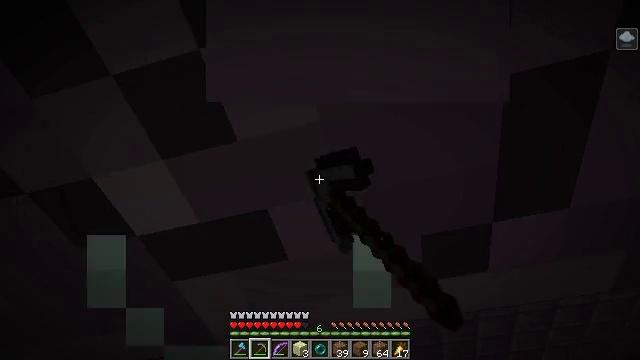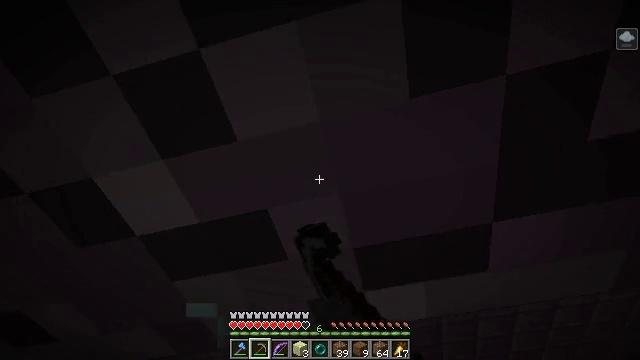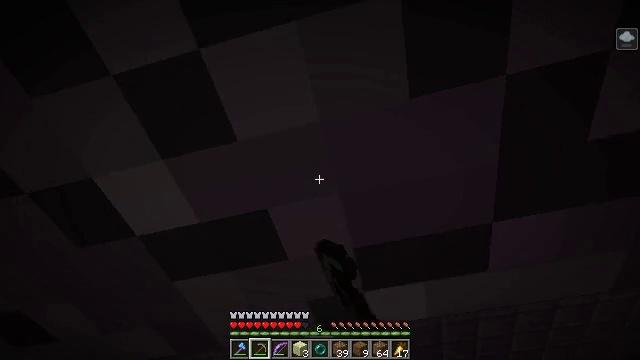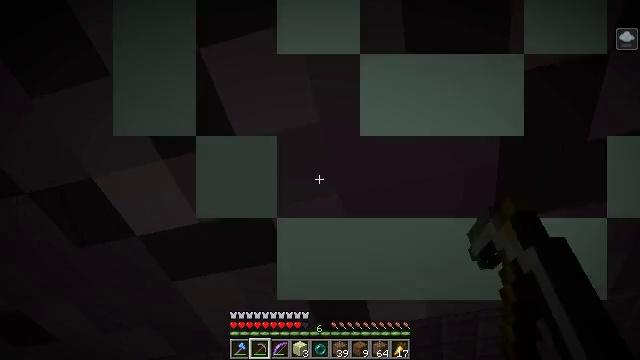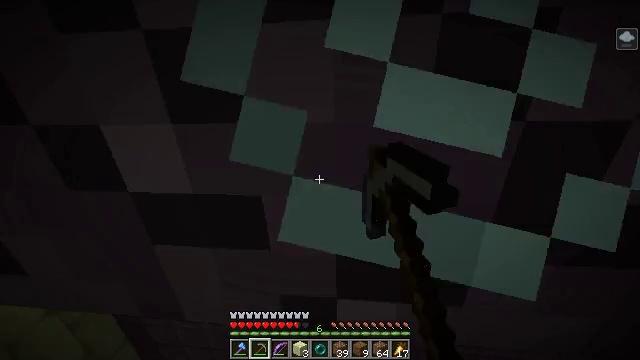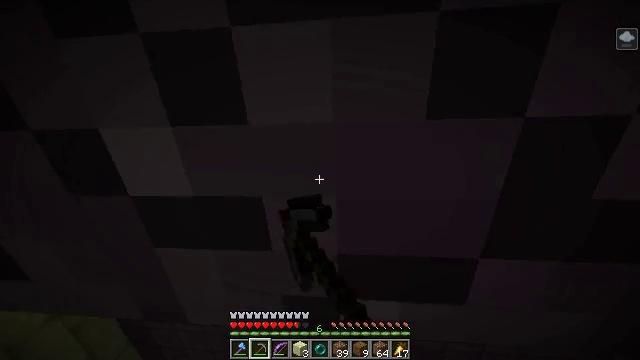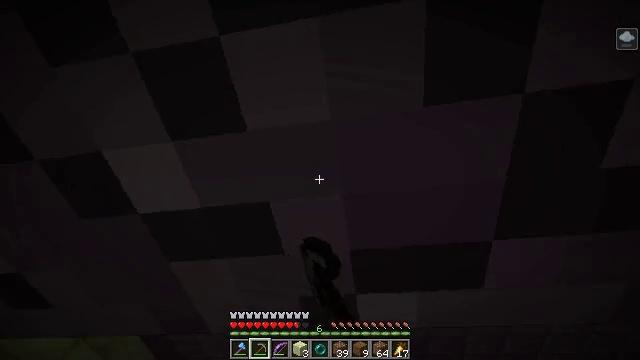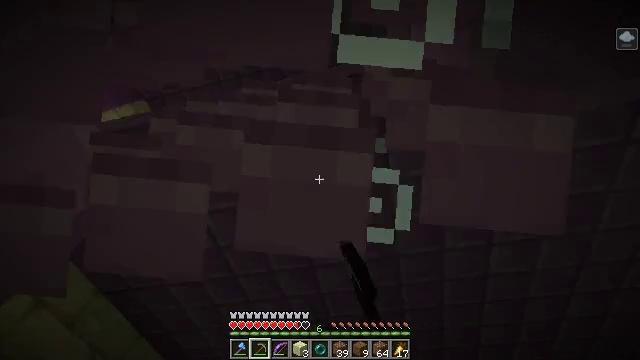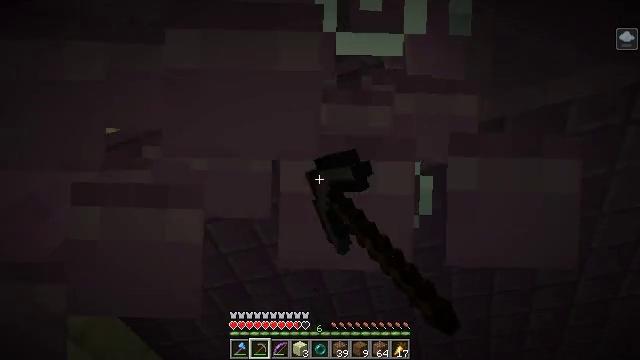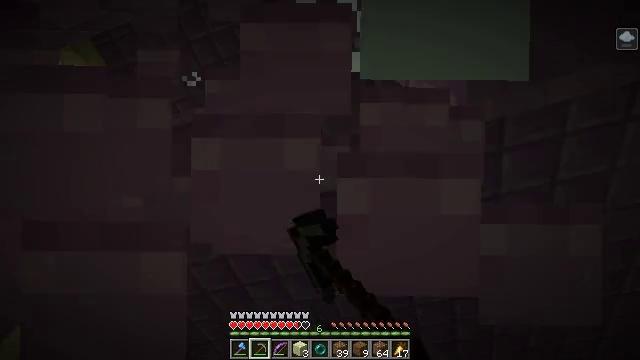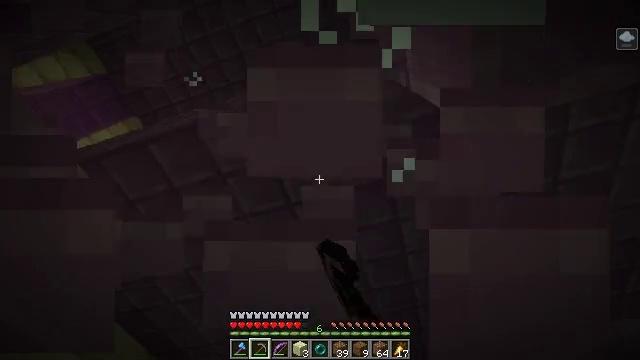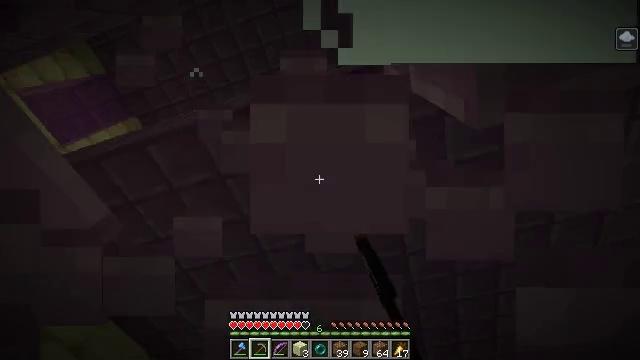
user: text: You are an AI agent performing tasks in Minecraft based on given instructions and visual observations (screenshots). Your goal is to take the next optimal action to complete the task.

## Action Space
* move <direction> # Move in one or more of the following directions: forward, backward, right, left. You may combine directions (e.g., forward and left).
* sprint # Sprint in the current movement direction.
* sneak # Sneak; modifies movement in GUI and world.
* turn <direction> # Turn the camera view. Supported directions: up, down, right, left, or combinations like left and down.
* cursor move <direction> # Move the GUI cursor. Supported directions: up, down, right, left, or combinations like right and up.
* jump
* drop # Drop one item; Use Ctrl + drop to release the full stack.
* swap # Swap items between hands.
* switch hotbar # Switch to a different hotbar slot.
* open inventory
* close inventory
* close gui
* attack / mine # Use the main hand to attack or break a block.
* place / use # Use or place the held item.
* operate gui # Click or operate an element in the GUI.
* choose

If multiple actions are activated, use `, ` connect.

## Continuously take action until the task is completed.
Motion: motion action
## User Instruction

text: Collect purpur blocks from an End City.
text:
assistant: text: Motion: attack / mine
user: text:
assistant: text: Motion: attack / mine
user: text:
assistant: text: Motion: attack / mine
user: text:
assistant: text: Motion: attack / mine
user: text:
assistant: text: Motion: attack / mine
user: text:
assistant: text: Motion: turn left, attack / mine
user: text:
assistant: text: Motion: turn left, attack / mine
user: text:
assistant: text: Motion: attack / mine
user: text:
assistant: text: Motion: attack / mine
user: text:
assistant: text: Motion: attack / mine
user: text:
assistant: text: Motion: attack / mine
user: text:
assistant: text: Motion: attack / mine